Question:
As you can see in the drawing above, I have a stackpane containing two elements, a BorderPane (which again contains a canvas and a statusbar) and another stackpane (which contains some other UI things).
I'd like to be able to click through from invisible areas of the green stackpane to the yellow borderpane but still allow clicking on actual UI stuff on the green stackpane (where there is clickable things like buttons etc.).
How do you do this?
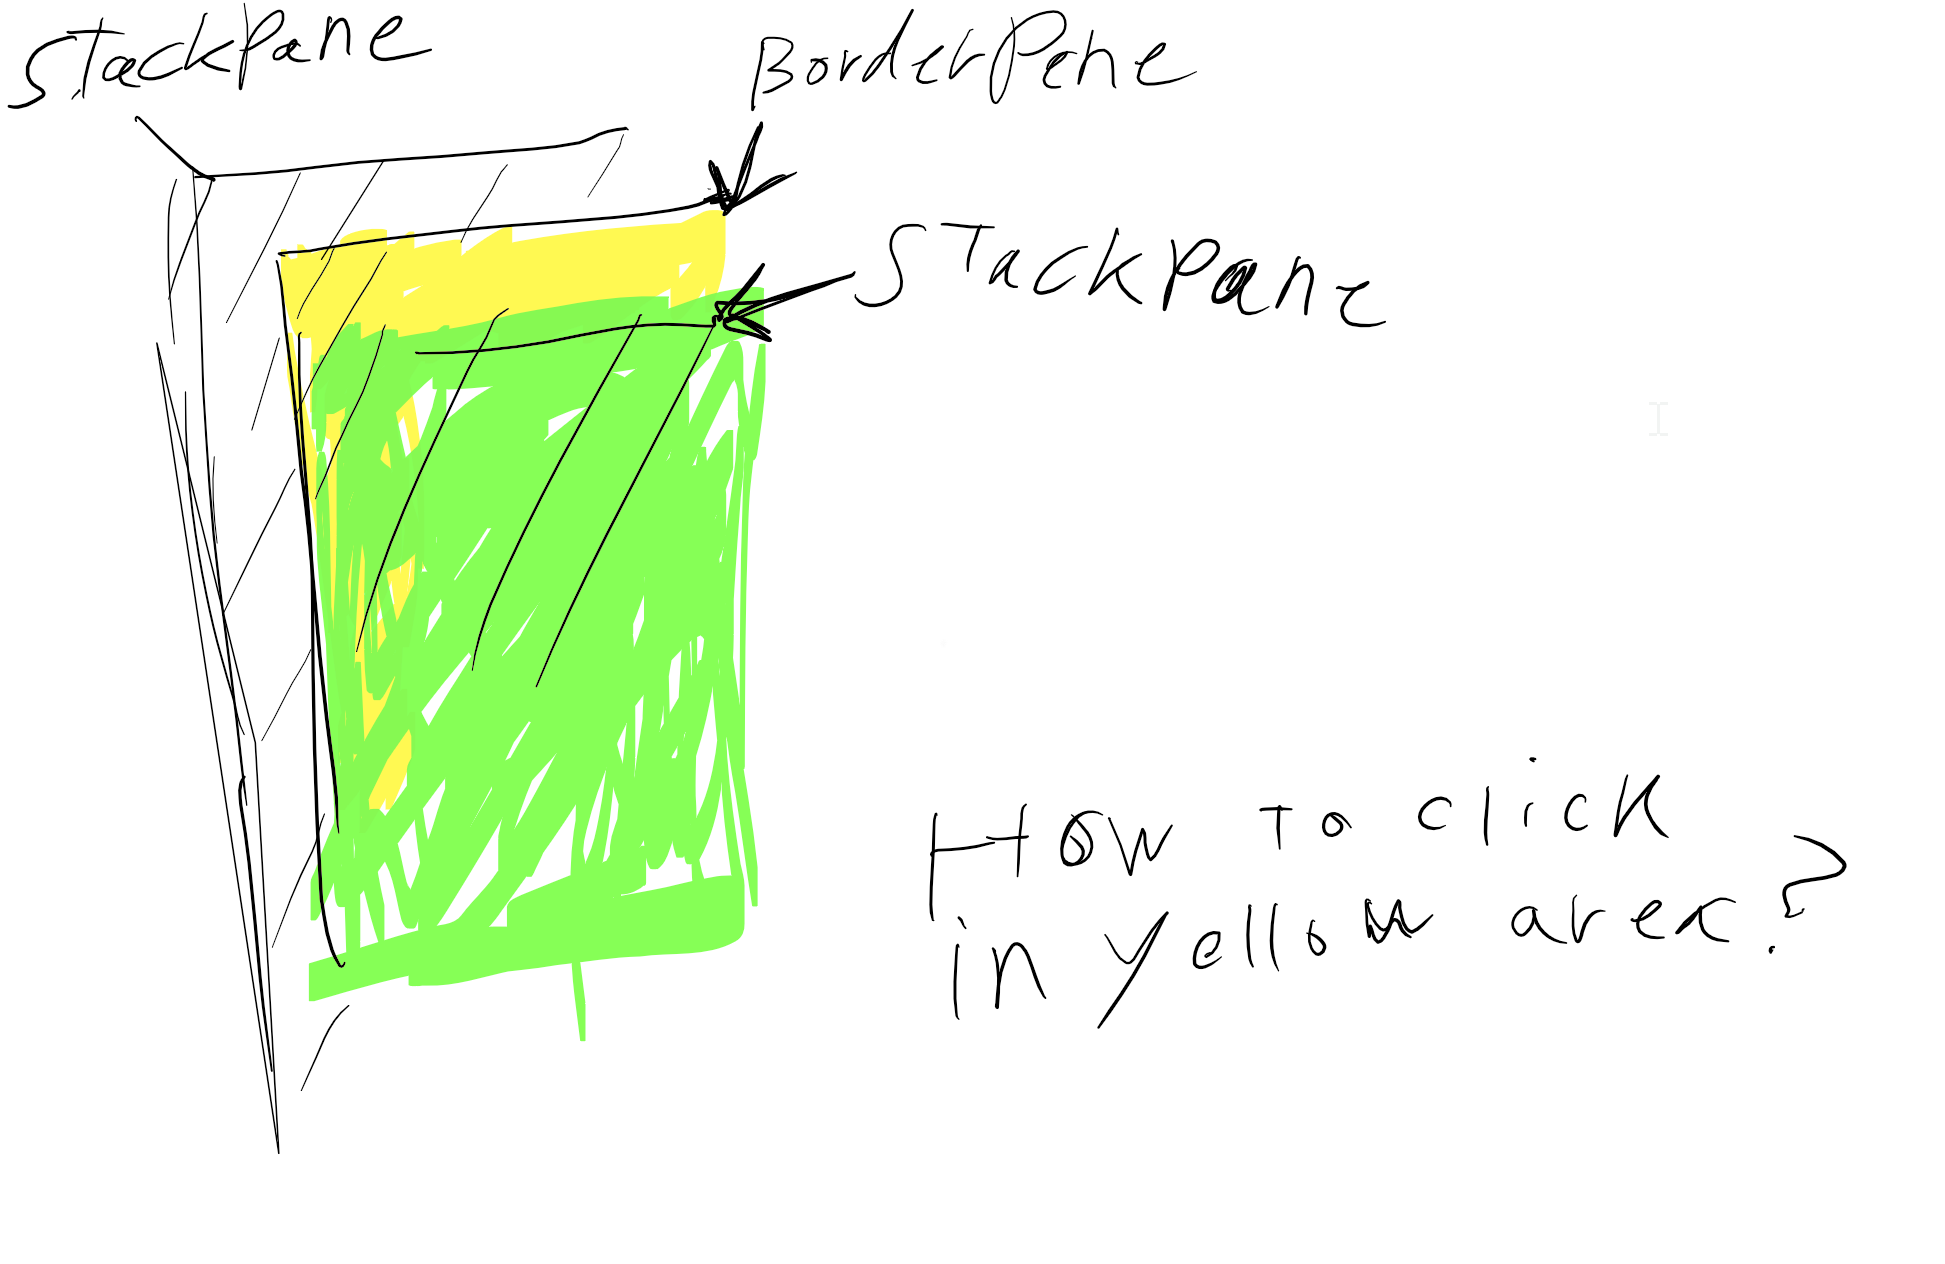
Answer: You can use 'stackPane.setPickOnBounds(false);'. This means that the stack pane will only be identified as the target of a mouse action if the point on which it was clicked was not transparent (instead of the default behavior, which is to identify it as the target of the mouse action if the mouse click is within its bounds).
Here is an SSCCE:
'''
import javafx.application.Application;
import javafx.scene.Scene;
import javafx.scene.canvas.Canvas;
import javafx.scene.control.Button;
import javafx.scene.control.Label;
import javafx.scene.layout.BorderPane;
import javafx.scene.layout.HBox;
import javafx.scene.layout.StackPane;
import javafx.stage.Stage;
public class ClickThroughStackPane extends Application {
@Override
public void start(Stage primaryStage) {
Canvas canvas = new Canvas(400,400);
canvas.setOnMouseClicked(e -> System.out.println("Mouse click: canvas"));
HBox statusBar = new HBox(new Label("Status"));
statusBar.setOnMouseClicked(e -> System.out.println("Mouse click: statusBar"));
BorderPane borderPane = new BorderPane(canvas, statusBar, null, null, null);
Button button = new Button("Click");
button.setOnAction(e -> System.out.println("Button pressed"));
StackPane stack = new StackPane(button);
stack.setPickOnBounds(false);
StackPane root = new StackPane(borderPane, stack);
primaryStage.setScene(new Scene(root));
primaryStage.show();
}
public static void main(String[] args) {
launch(args);
}
}
'''
Note that the top stack pane seems unnecessary, as you could simply add the UI elements it contains directly to the underlying stack pane. The previous example could simply be rewritten:
'''
import javafx.application.Application;
import javafx.scene.Scene;
import javafx.scene.canvas.Canvas;
import javafx.scene.control.Button;
import javafx.scene.control.Label;
import javafx.scene.layout.BorderPane;
import javafx.scene.layout.HBox;
import javafx.scene.layout.StackPane;
import javafx.stage.Stage;
public class ClickThroughStackPane extends Application {
@Override
public void start(Stage primaryStage) {
Canvas canvas = new Canvas(400,400);
canvas.setOnMouseClicked(e -> System.out.println("Mouse click: canvas"));
HBox statusBar = new HBox(new Label("Status"));
statusBar.setOnMouseClicked(e -> System.out.println("Mouse click: statusBar"));
BorderPane borderPane = new BorderPane(canvas, statusBar, null, null, null);
Button button = new Button("Click");
button.setOnAction(e -> System.out.println("Button pressed"));
StackPane root = new StackPane(borderPane, button);
primaryStage.setScene(new Scene(root));
primaryStage.show();
}
public static void main(String[] args) {
launch(args);
}
}
'''